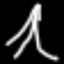
Label: The Eiffel Tower